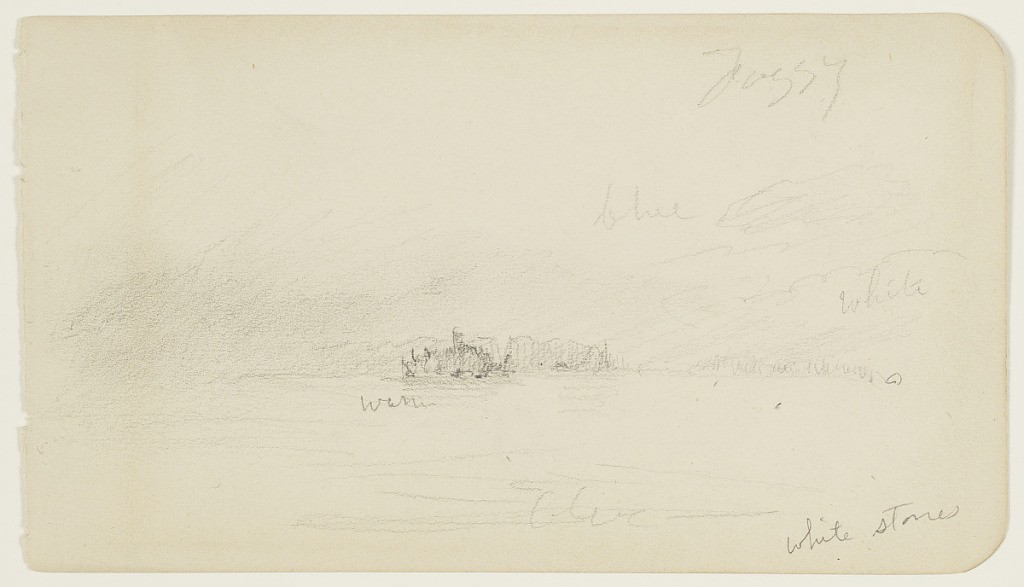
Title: Fog over Lake Millinocket, Maine
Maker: Frederic Edwin Church, American, 1826–1900
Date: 1878
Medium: Graphite on white wove paper
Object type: drawing
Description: Landscape sketch showing a view of a foggy day at Lake Millinocket, Maine. The surface of the lake extends from the foreground to the middle distance and background, where it encounters the heavily wooded shoreline of Lake Millinocket, which is partially veiled by mist at left. A small island is likely shown at center. Above, hazy fog and low-lying, puffy clouds fill the sky.